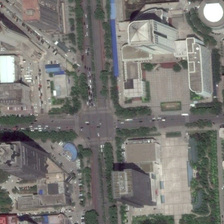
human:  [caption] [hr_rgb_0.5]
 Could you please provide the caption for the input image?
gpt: many buildings and green trees are around a crossroads in a commercial area .

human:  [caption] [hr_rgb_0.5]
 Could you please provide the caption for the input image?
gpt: many buildings and green trees are around a crossroads in a commercial area .

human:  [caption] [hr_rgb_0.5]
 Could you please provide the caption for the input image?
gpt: many buildings and green trees are around a crossroads in a commercial area .

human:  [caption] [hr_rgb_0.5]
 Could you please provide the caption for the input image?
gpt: many buildings and green trees are around a crossroads in a commercial area .

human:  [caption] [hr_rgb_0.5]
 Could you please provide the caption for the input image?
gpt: many buildings and green trees are around a crossroads in a commercial area .